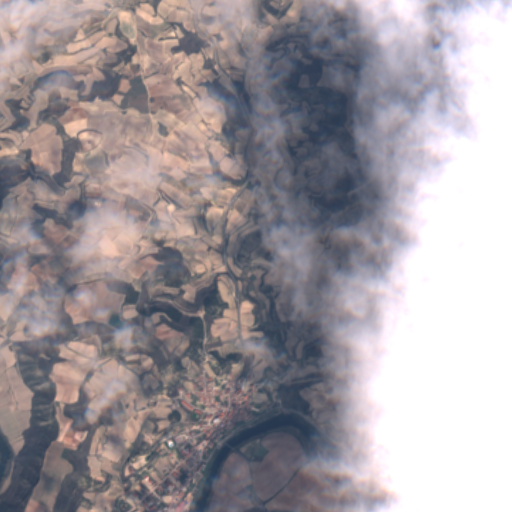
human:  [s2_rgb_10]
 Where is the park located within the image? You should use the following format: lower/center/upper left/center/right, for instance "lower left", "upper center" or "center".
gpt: The park is located in the lower left of the image.
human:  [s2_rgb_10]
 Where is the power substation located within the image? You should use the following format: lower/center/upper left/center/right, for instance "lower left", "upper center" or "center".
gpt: The power substation is located in the center left of the image.
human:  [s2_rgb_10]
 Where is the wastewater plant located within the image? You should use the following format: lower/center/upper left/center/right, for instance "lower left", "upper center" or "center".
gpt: The wastewater plant is located in the lower right of the image.
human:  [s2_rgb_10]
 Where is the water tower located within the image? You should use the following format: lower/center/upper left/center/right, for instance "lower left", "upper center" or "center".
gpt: The water tower is located in the lower center of the image.
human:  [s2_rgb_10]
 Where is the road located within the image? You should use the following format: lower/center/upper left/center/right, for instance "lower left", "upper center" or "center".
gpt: There is no road in the image.